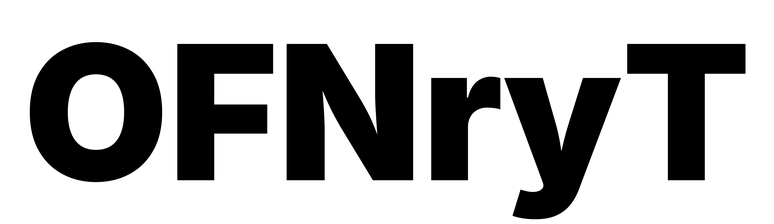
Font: Inter_Black